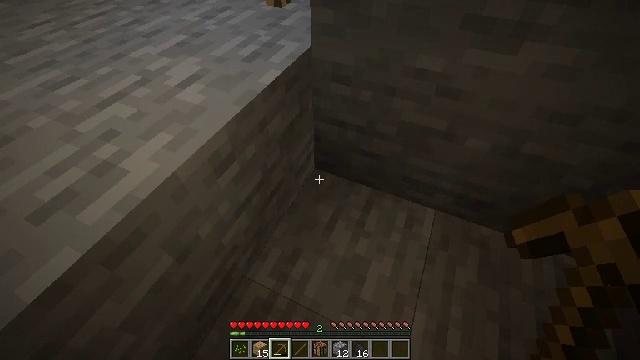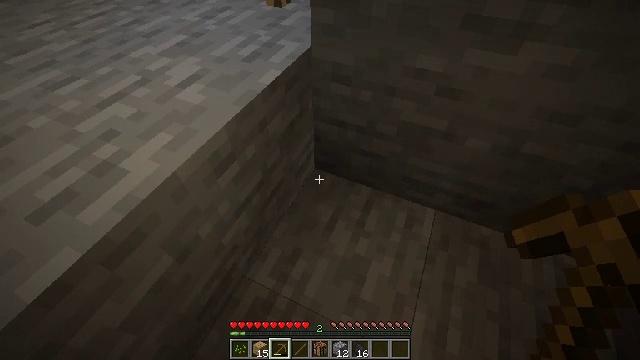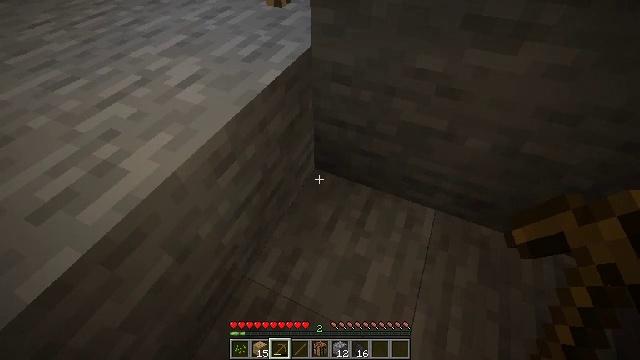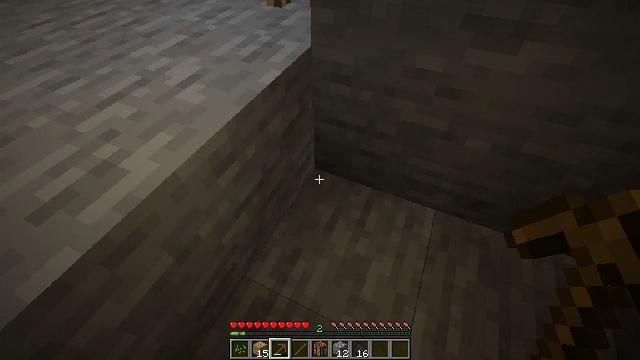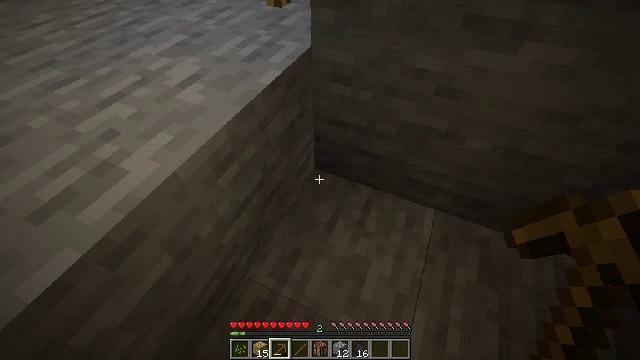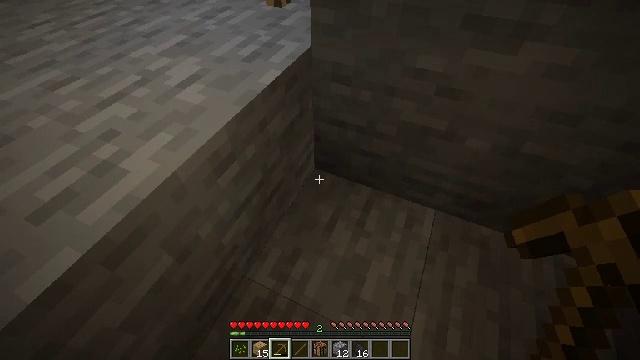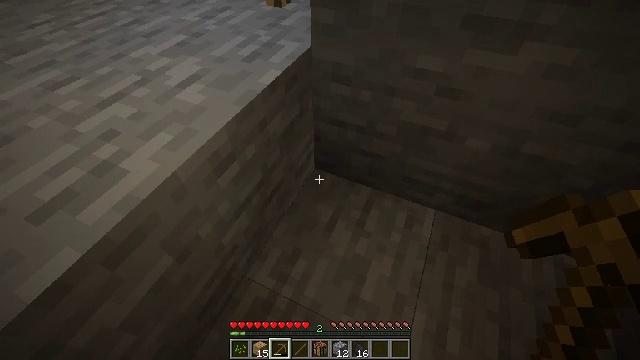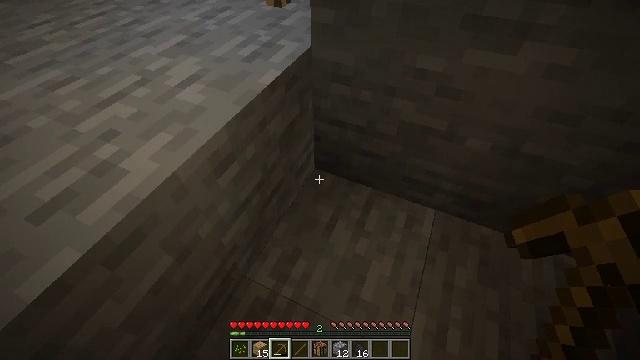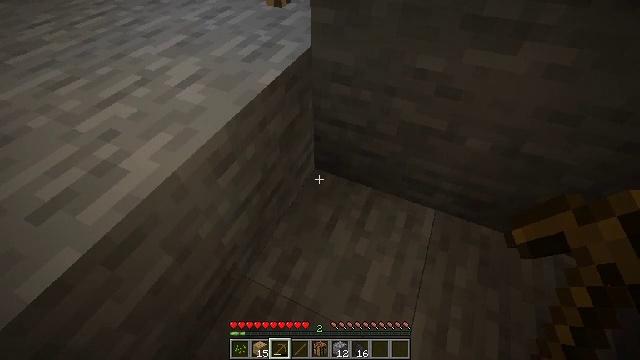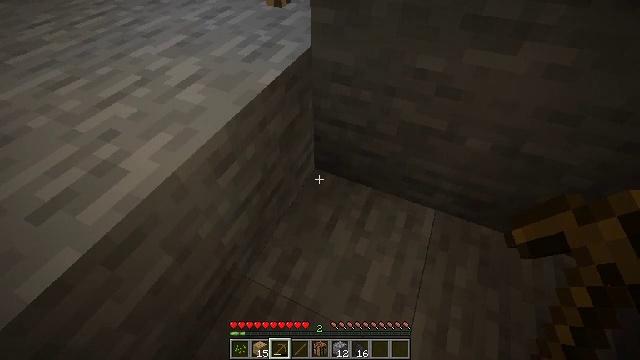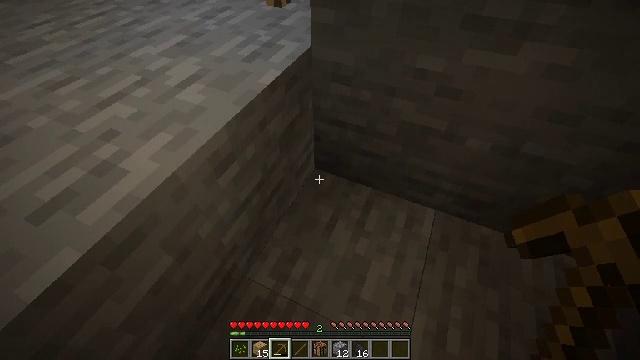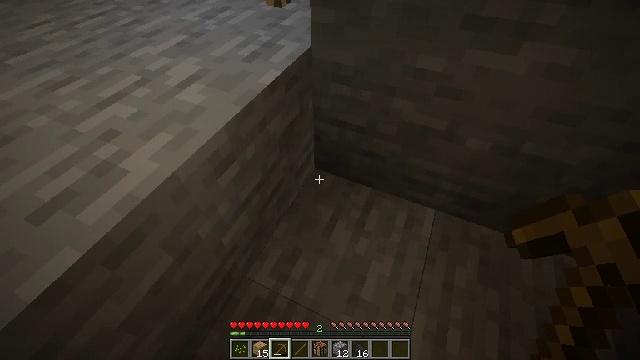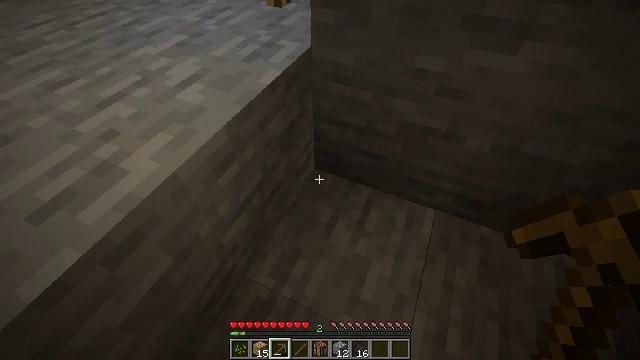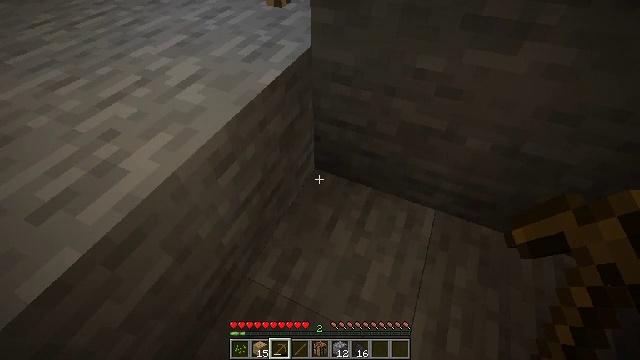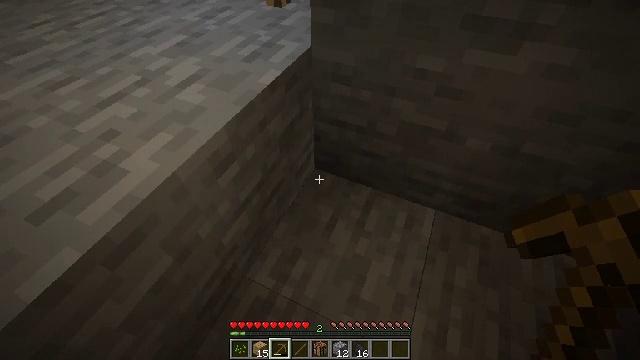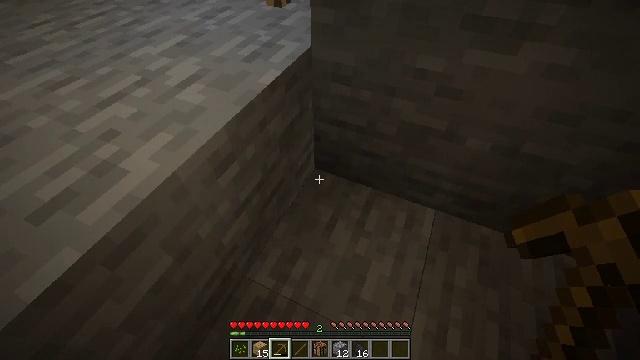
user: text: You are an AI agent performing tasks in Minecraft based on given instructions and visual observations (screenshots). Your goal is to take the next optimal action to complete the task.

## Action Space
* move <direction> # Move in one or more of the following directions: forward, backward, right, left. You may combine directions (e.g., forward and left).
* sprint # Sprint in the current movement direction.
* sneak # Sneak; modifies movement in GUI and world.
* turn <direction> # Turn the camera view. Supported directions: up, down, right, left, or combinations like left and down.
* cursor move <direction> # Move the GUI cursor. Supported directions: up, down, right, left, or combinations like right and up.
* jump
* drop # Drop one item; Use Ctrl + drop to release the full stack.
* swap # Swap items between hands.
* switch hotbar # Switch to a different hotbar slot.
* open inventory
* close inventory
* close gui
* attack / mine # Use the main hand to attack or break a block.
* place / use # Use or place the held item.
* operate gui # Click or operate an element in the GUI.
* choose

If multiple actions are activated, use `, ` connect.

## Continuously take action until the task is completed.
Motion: motion action
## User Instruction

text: Retrieve the torch.
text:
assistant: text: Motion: no_op
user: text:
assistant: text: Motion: no_op
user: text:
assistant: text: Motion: no_op
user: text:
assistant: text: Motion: no_op
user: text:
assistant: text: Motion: no_op
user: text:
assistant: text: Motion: no_op
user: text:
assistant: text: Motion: no_op
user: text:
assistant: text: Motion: no_op
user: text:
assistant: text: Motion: no_op
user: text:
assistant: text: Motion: no_op
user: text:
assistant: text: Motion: no_op
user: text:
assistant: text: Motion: no_op
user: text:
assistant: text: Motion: no_op
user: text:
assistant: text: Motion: no_op
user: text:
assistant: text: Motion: no_op
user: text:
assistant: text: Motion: no_op
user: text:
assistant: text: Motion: no_op
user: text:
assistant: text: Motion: no_op
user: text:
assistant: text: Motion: no_op
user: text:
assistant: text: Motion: no_op
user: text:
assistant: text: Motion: no_op
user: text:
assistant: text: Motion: no_op
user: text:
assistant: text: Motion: no_op
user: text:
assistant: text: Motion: no_op
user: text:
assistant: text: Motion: no_op
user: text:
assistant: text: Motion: no_op
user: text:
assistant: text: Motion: no_op
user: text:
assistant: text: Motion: no_op
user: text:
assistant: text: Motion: no_op
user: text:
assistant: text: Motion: no_op